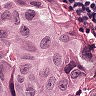
Metastatic tissue present: yes